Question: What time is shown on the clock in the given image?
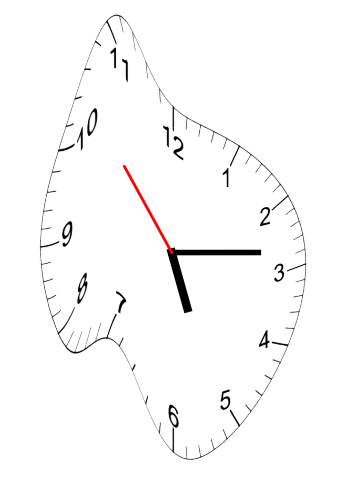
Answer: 05:13:53